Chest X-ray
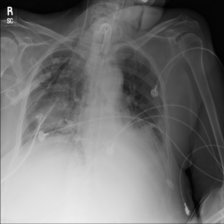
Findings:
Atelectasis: negative
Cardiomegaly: negative
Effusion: negative
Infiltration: negative
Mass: negative
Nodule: negative
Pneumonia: negative
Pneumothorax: negative
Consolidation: positive
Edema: negative
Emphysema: negative
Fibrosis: negative
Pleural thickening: negative
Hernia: negative